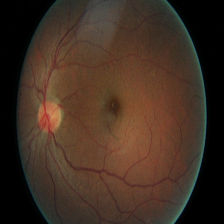
Diabetic retinopathy grade: Moderate